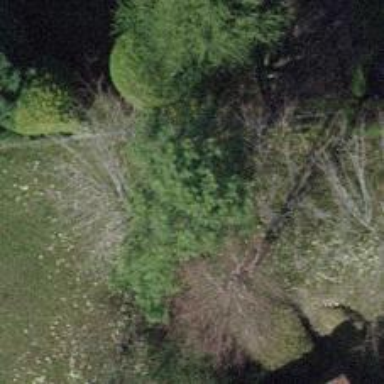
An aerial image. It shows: Garden tree with needle-leaved evergreen foliage.